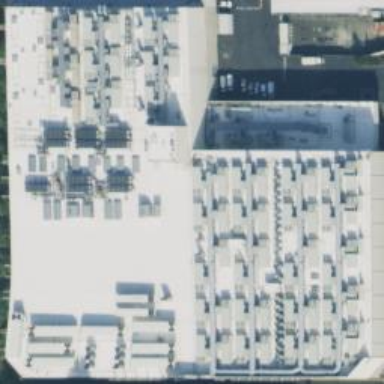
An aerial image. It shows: Data center building.